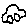
Label: car